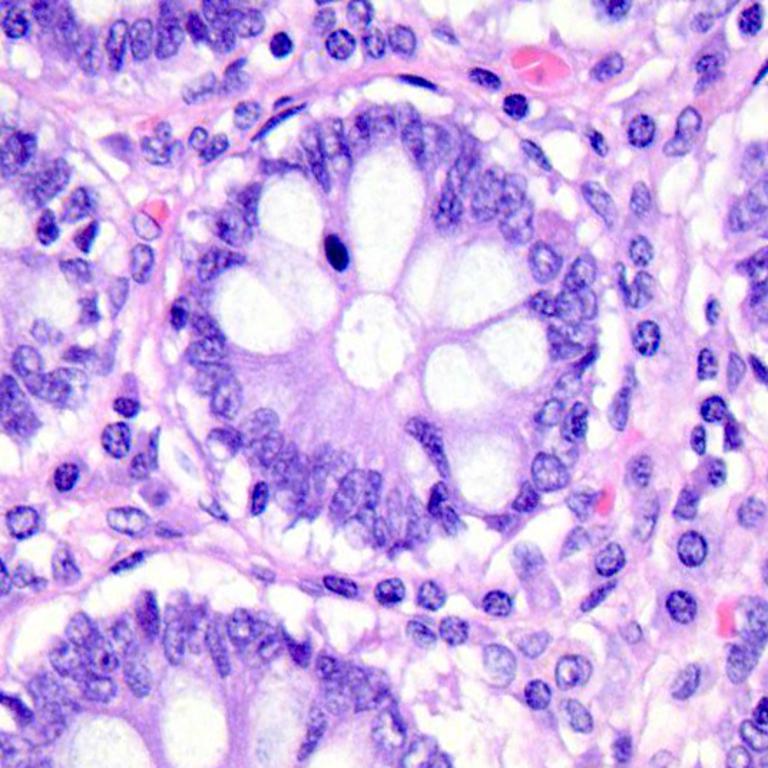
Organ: colon
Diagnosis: benign